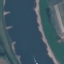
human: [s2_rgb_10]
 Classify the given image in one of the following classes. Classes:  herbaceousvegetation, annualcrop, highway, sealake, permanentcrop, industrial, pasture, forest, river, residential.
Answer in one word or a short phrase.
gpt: River